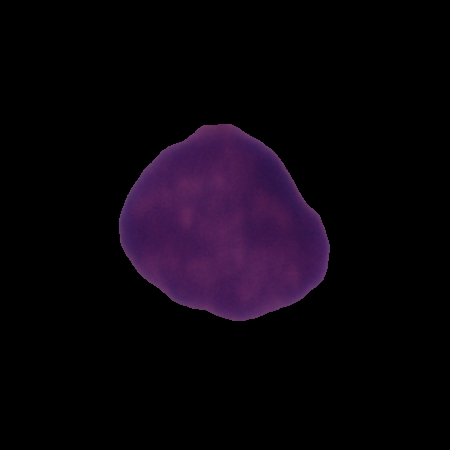
Label: healthy